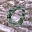
Label: 0